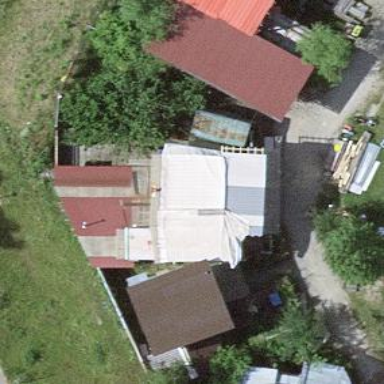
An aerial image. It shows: Hut.